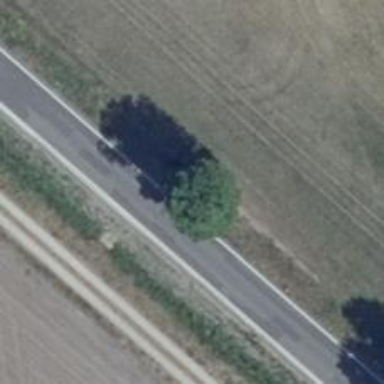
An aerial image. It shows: Needle-leaved deciduous tree.